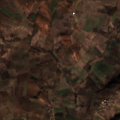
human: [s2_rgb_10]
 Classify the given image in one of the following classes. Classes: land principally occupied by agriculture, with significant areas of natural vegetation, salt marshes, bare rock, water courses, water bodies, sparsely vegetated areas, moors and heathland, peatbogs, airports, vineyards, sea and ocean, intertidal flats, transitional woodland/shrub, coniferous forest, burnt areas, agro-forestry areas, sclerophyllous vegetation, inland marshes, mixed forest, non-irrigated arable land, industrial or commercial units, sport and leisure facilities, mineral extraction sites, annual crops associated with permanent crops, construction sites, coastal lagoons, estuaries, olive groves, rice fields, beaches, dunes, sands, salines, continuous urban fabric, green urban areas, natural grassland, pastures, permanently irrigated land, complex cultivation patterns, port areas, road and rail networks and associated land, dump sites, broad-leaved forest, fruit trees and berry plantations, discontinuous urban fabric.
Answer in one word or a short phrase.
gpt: complex cultivation patterns, land principally occupied by agriculture, with significant areas of natural vegetation